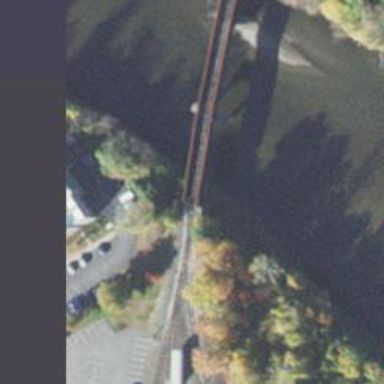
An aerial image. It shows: Bridge over railway line.